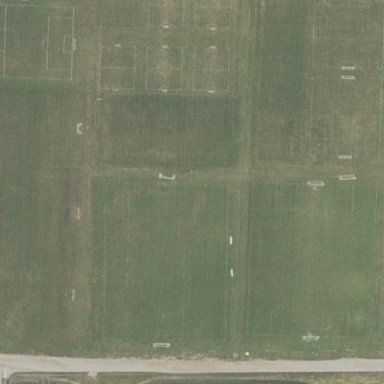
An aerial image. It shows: Grass pitch designated for soccer.